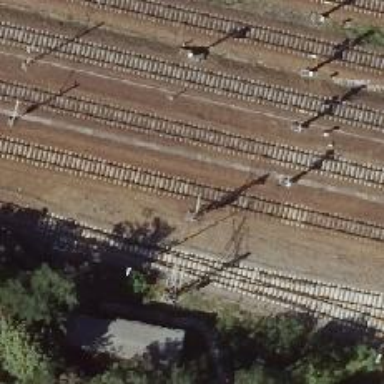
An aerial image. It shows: Milestone along the railway track with catenary mast.